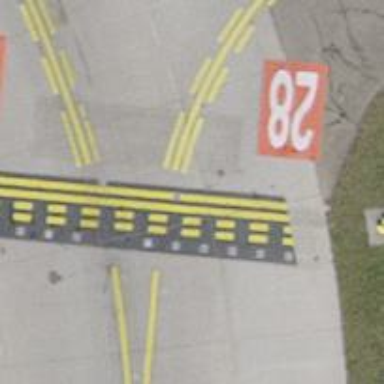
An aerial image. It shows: Runway holding position.